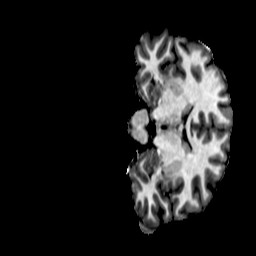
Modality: T1w
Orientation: coronal
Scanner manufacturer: ge
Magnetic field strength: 3 T
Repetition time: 0.00766 s
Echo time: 0.003476 s